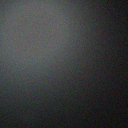
Screen state: off